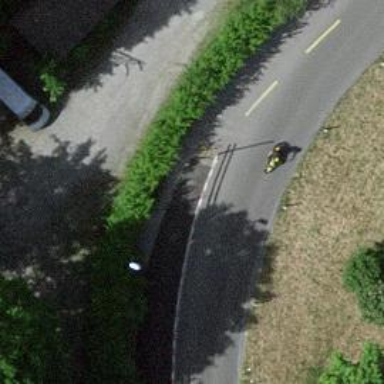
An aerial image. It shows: Secondary road with asphalt surface and designated cycle lane.